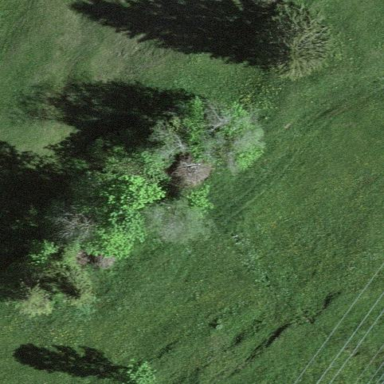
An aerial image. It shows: Mixed forest with various types of leaves.